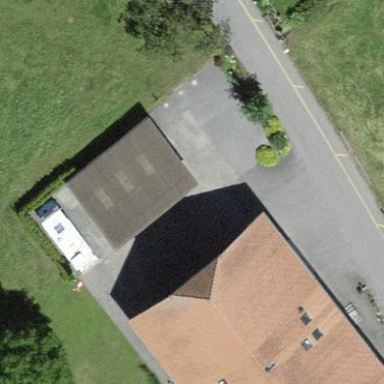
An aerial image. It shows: View of roof of building.